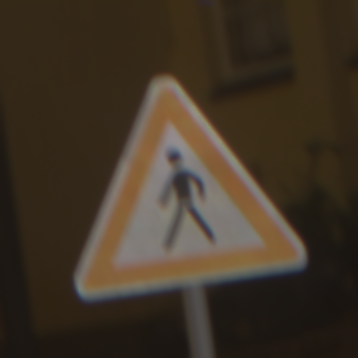
Verkehrszeichen: FussgaengerRechts
Umgebung: Outdoor, Urban
Tageszeit: Night
Wetter: Clear
Licht: Artificial
Jahreszeit: NotSpecified
Kontrast: HighContrast